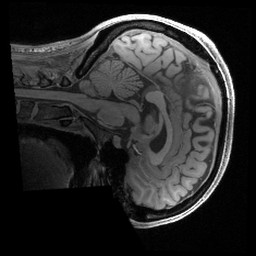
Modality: T1w
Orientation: sagittal
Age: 39
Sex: female
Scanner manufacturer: siemens
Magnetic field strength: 3 T
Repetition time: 2.4 s
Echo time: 0.00241 s